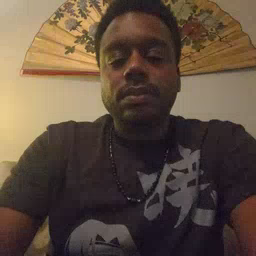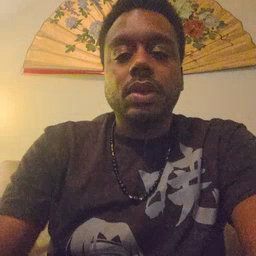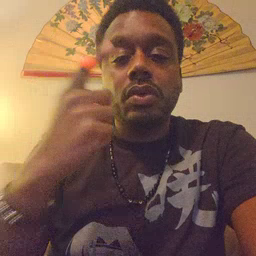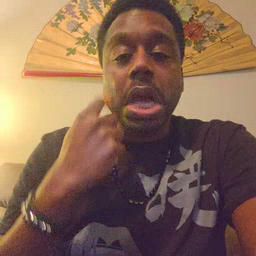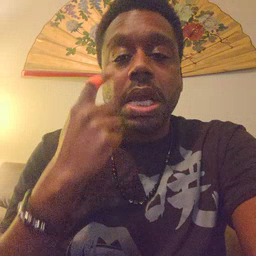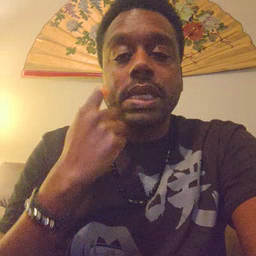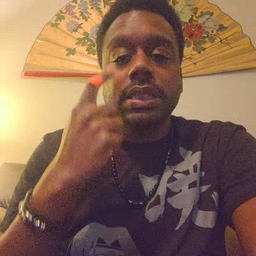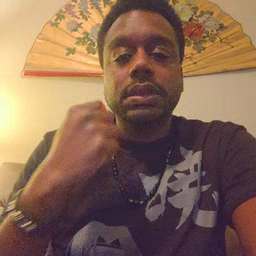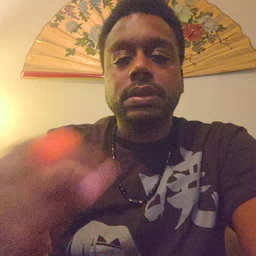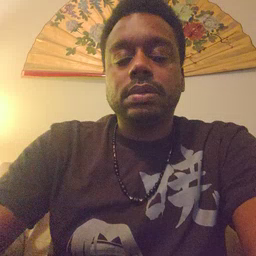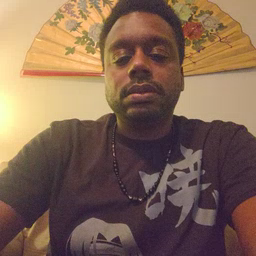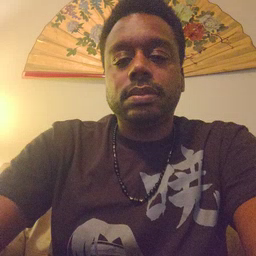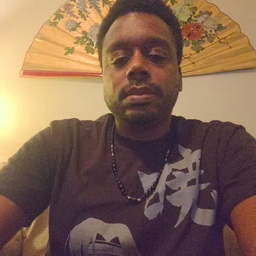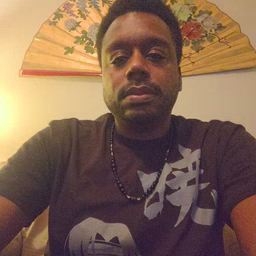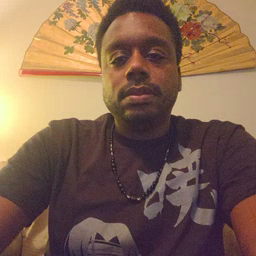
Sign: cry